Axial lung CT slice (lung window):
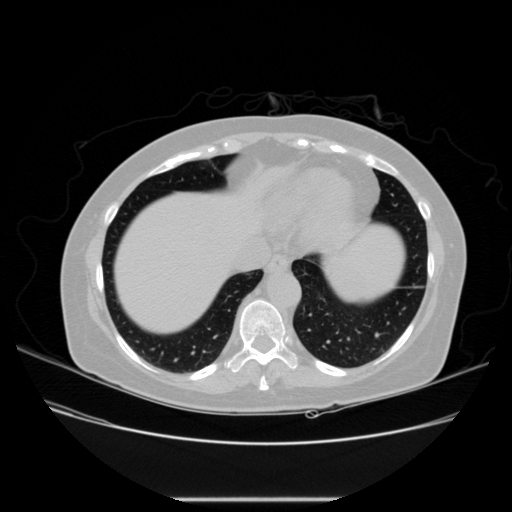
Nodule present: no